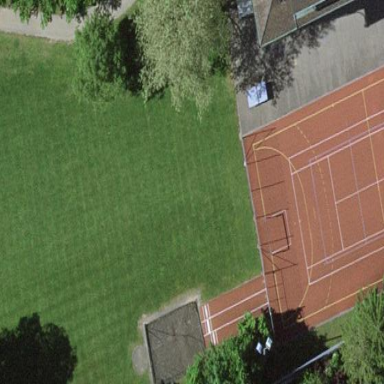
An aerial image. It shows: Multi-sport pitch for leisure land activities.